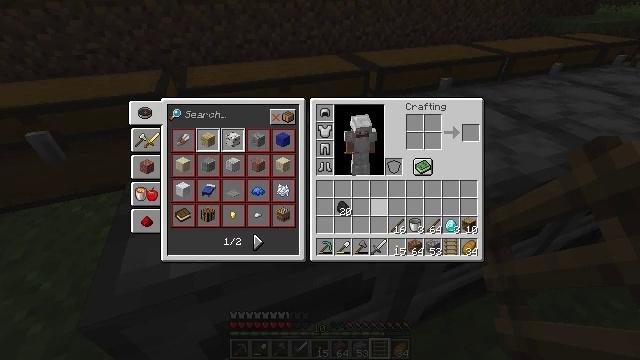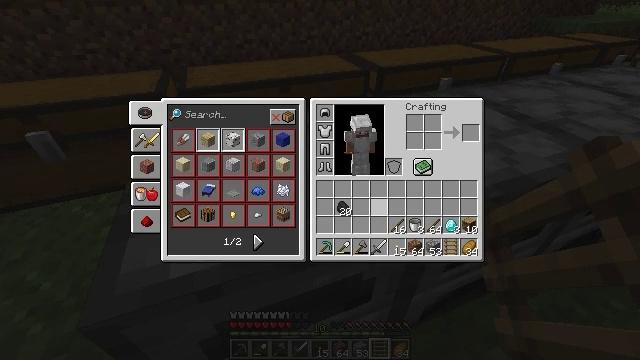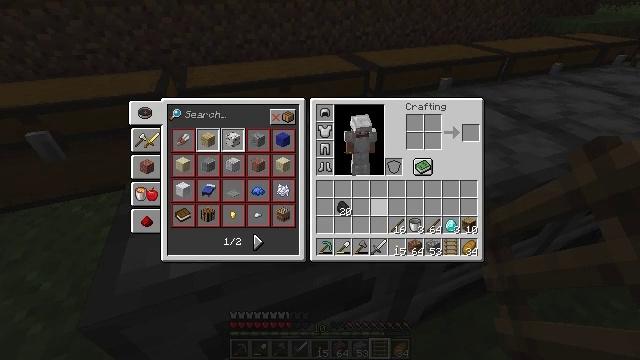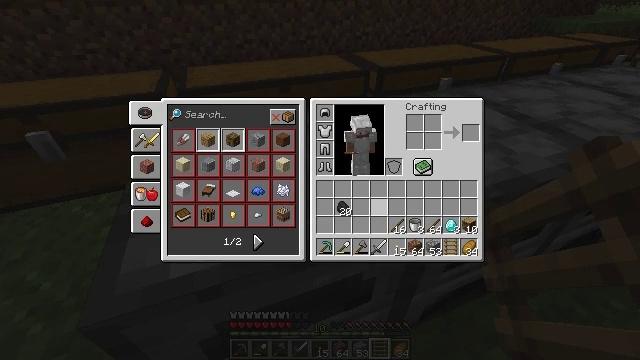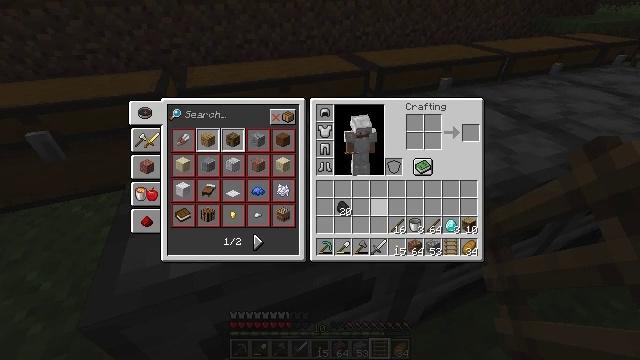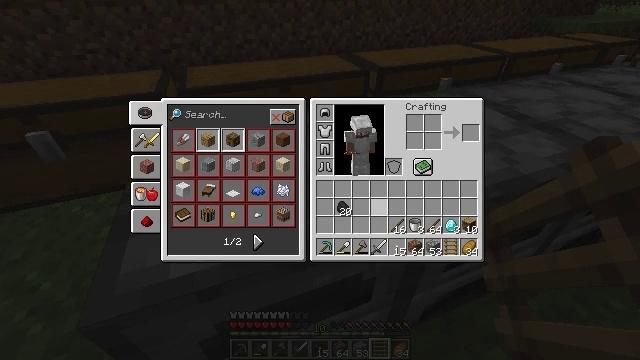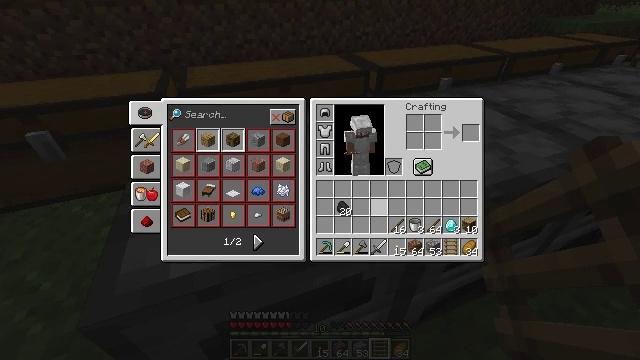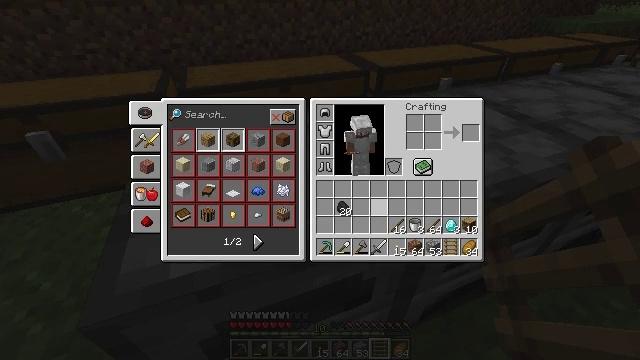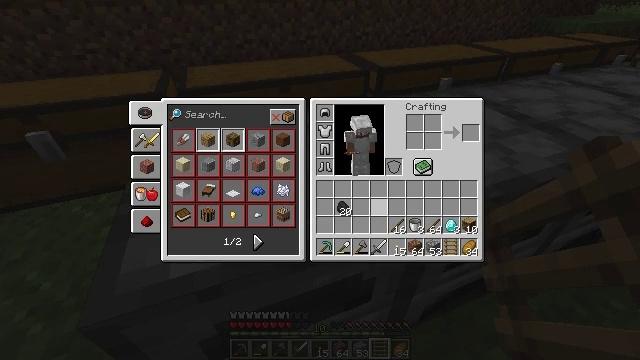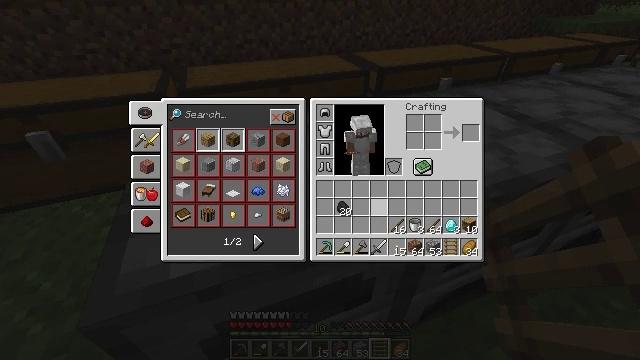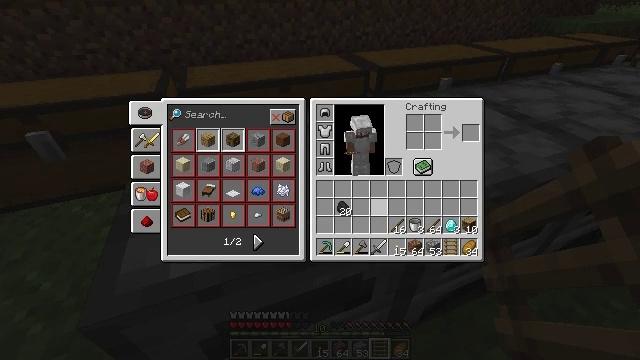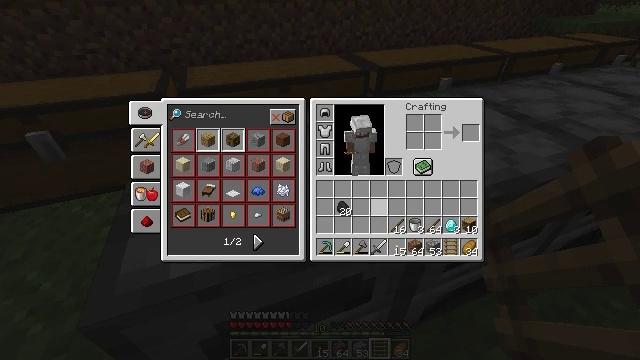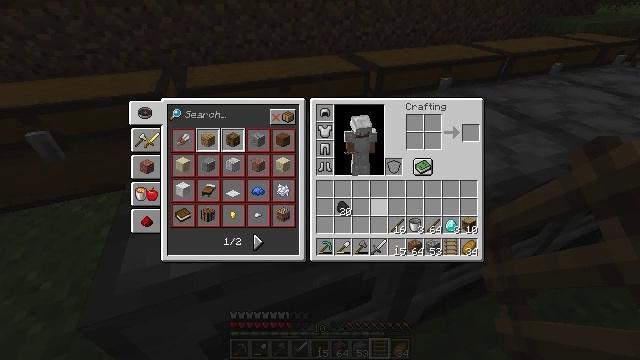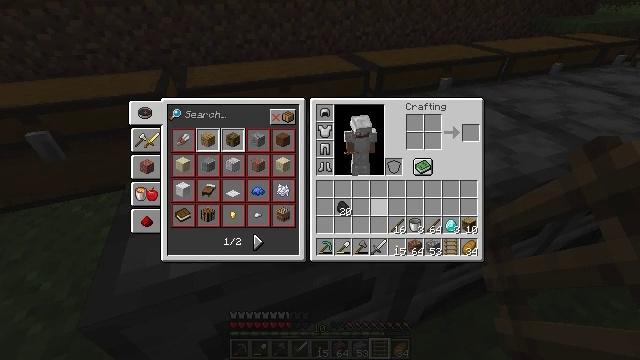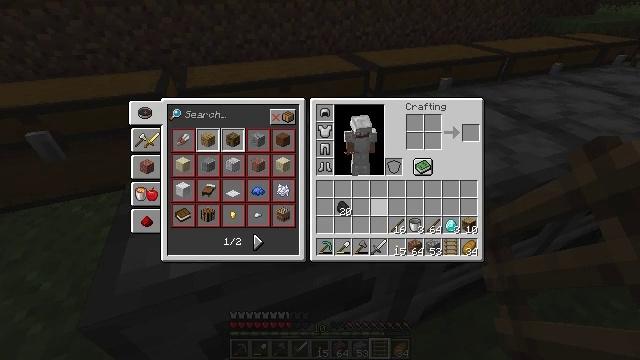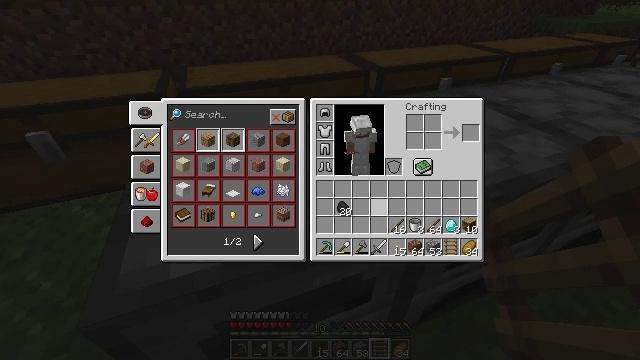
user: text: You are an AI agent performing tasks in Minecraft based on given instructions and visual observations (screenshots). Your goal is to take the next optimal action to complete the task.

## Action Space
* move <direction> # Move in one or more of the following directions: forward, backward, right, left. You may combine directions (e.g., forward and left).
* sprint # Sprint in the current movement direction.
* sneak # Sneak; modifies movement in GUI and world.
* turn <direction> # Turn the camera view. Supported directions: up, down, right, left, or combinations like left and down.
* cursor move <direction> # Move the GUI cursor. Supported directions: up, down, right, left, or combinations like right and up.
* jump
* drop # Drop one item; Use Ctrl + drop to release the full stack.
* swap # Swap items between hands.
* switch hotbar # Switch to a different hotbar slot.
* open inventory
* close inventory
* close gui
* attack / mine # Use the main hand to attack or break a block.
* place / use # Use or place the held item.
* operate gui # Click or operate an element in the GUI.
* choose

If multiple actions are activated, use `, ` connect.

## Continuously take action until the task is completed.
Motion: motion action
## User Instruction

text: Use diamonds and a stick to craft a diamond shovel.
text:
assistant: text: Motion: no_op
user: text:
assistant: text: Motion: cursor move down
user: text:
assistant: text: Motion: no_op
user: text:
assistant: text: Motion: no_op
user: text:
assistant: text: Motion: no_op
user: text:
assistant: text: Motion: no_op
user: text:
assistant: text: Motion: no_op
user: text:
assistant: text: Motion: no_op
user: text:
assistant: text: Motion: no_op
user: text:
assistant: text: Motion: no_op
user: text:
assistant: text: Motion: no_op
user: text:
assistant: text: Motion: no_op
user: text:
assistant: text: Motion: no_op
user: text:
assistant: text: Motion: no_op
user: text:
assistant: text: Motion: no_op
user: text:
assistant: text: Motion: no_op
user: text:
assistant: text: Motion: no_op
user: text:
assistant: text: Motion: no_op
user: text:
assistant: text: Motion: no_op
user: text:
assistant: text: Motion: no_op
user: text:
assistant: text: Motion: no_op
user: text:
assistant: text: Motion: no_op
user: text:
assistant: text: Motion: no_op
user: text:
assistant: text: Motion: no_op
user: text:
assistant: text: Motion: no_op
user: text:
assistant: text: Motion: no_op
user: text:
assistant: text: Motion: no_op
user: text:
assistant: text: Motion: no_op
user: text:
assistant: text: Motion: turn left
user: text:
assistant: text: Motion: turn left and down